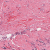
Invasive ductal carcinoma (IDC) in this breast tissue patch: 0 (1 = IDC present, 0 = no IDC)